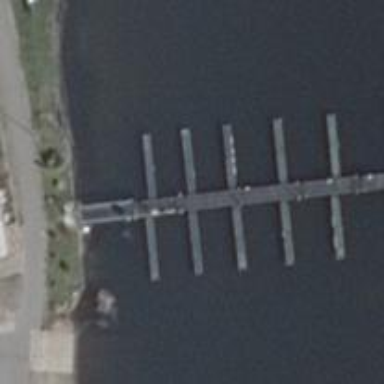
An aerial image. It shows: Man-made pier.